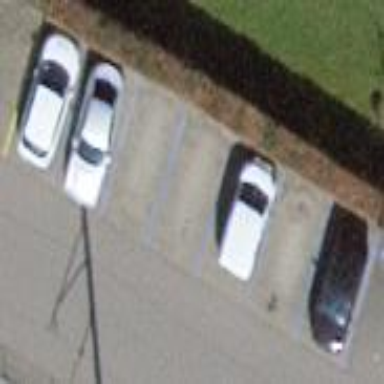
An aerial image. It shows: Street-side parking lot with asphalt surface.